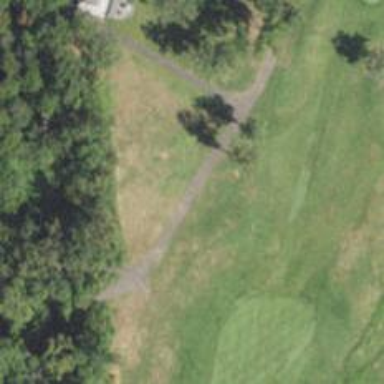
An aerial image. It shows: Path for both road and golf.